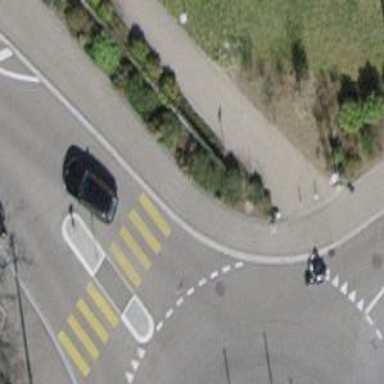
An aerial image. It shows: Kerb serving as barrier.